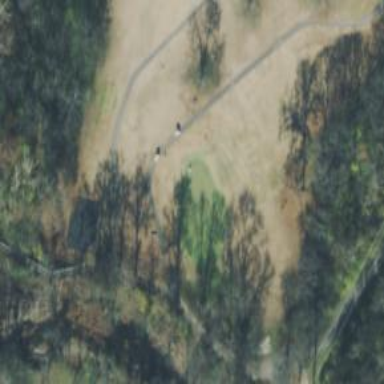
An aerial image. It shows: Golf hole.